Question: Okay so this is happening throughout my application, it will only allow me to have 1 entry in my Database before throwing this error:
'Violation of PRIMARY KEY constraint 'PK__UserSess__23DB122B80549C92'. Cannot insert duplicate key in object 'dbo.UserSessions'. The duplicate key value is (0). The statement has been terminated.'
The primary key is not auto-incrementing as I've experienced before.
I've tried changing the property "StoreGeneratedPattern" to Identity and all I just get an error saying the primary key entry can't be null.
The primary key is named "sessionId". This happens with every table, the primary keys do not self increment whenever I attempt to add new data to the database, do I have to manually increment it? I don't think I've EVER had to do that with Entity Framework.
'''
UserSession sess = db.UserSessions.Add(new UserSession
{
timeCreated = DateTime.Now,
expirationTime = timeToExpire,
userId = uc.userId,
sessionHash = Security.generateSessionId(),
});
await db.SaveChangesAsync();
'''
User Sessions design:

Please someone relieve my anger, thank you.
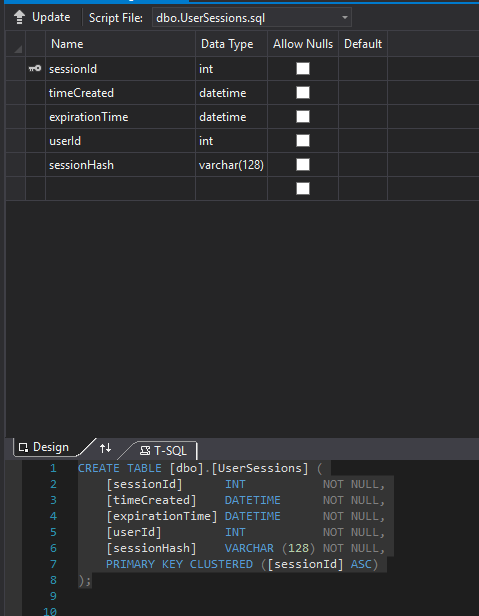
Answer: Fixed this issue pretty quickly but I've never had to do this with Entity Framework before.
In the database design I had to change:
'[sessionId] INT NOT NULL'
to the following:
'[sessionId] INT NOT NULL IDENTITY (1,1)'